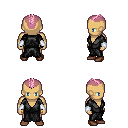
a pixel art fantasy rpg character, male body template, human, tanned skin, gray robe, white pants, pink short mohawk hairstyle, white cloth bracers, brown shoes, four views (front, back, left, right), 2x2 character sprite sheet, small pixel art, hard edges, no anti-aliasing